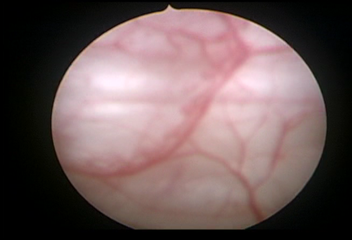
Modality: WLC
Class: Normal mucosa
Bladder cancer association: No